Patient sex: M
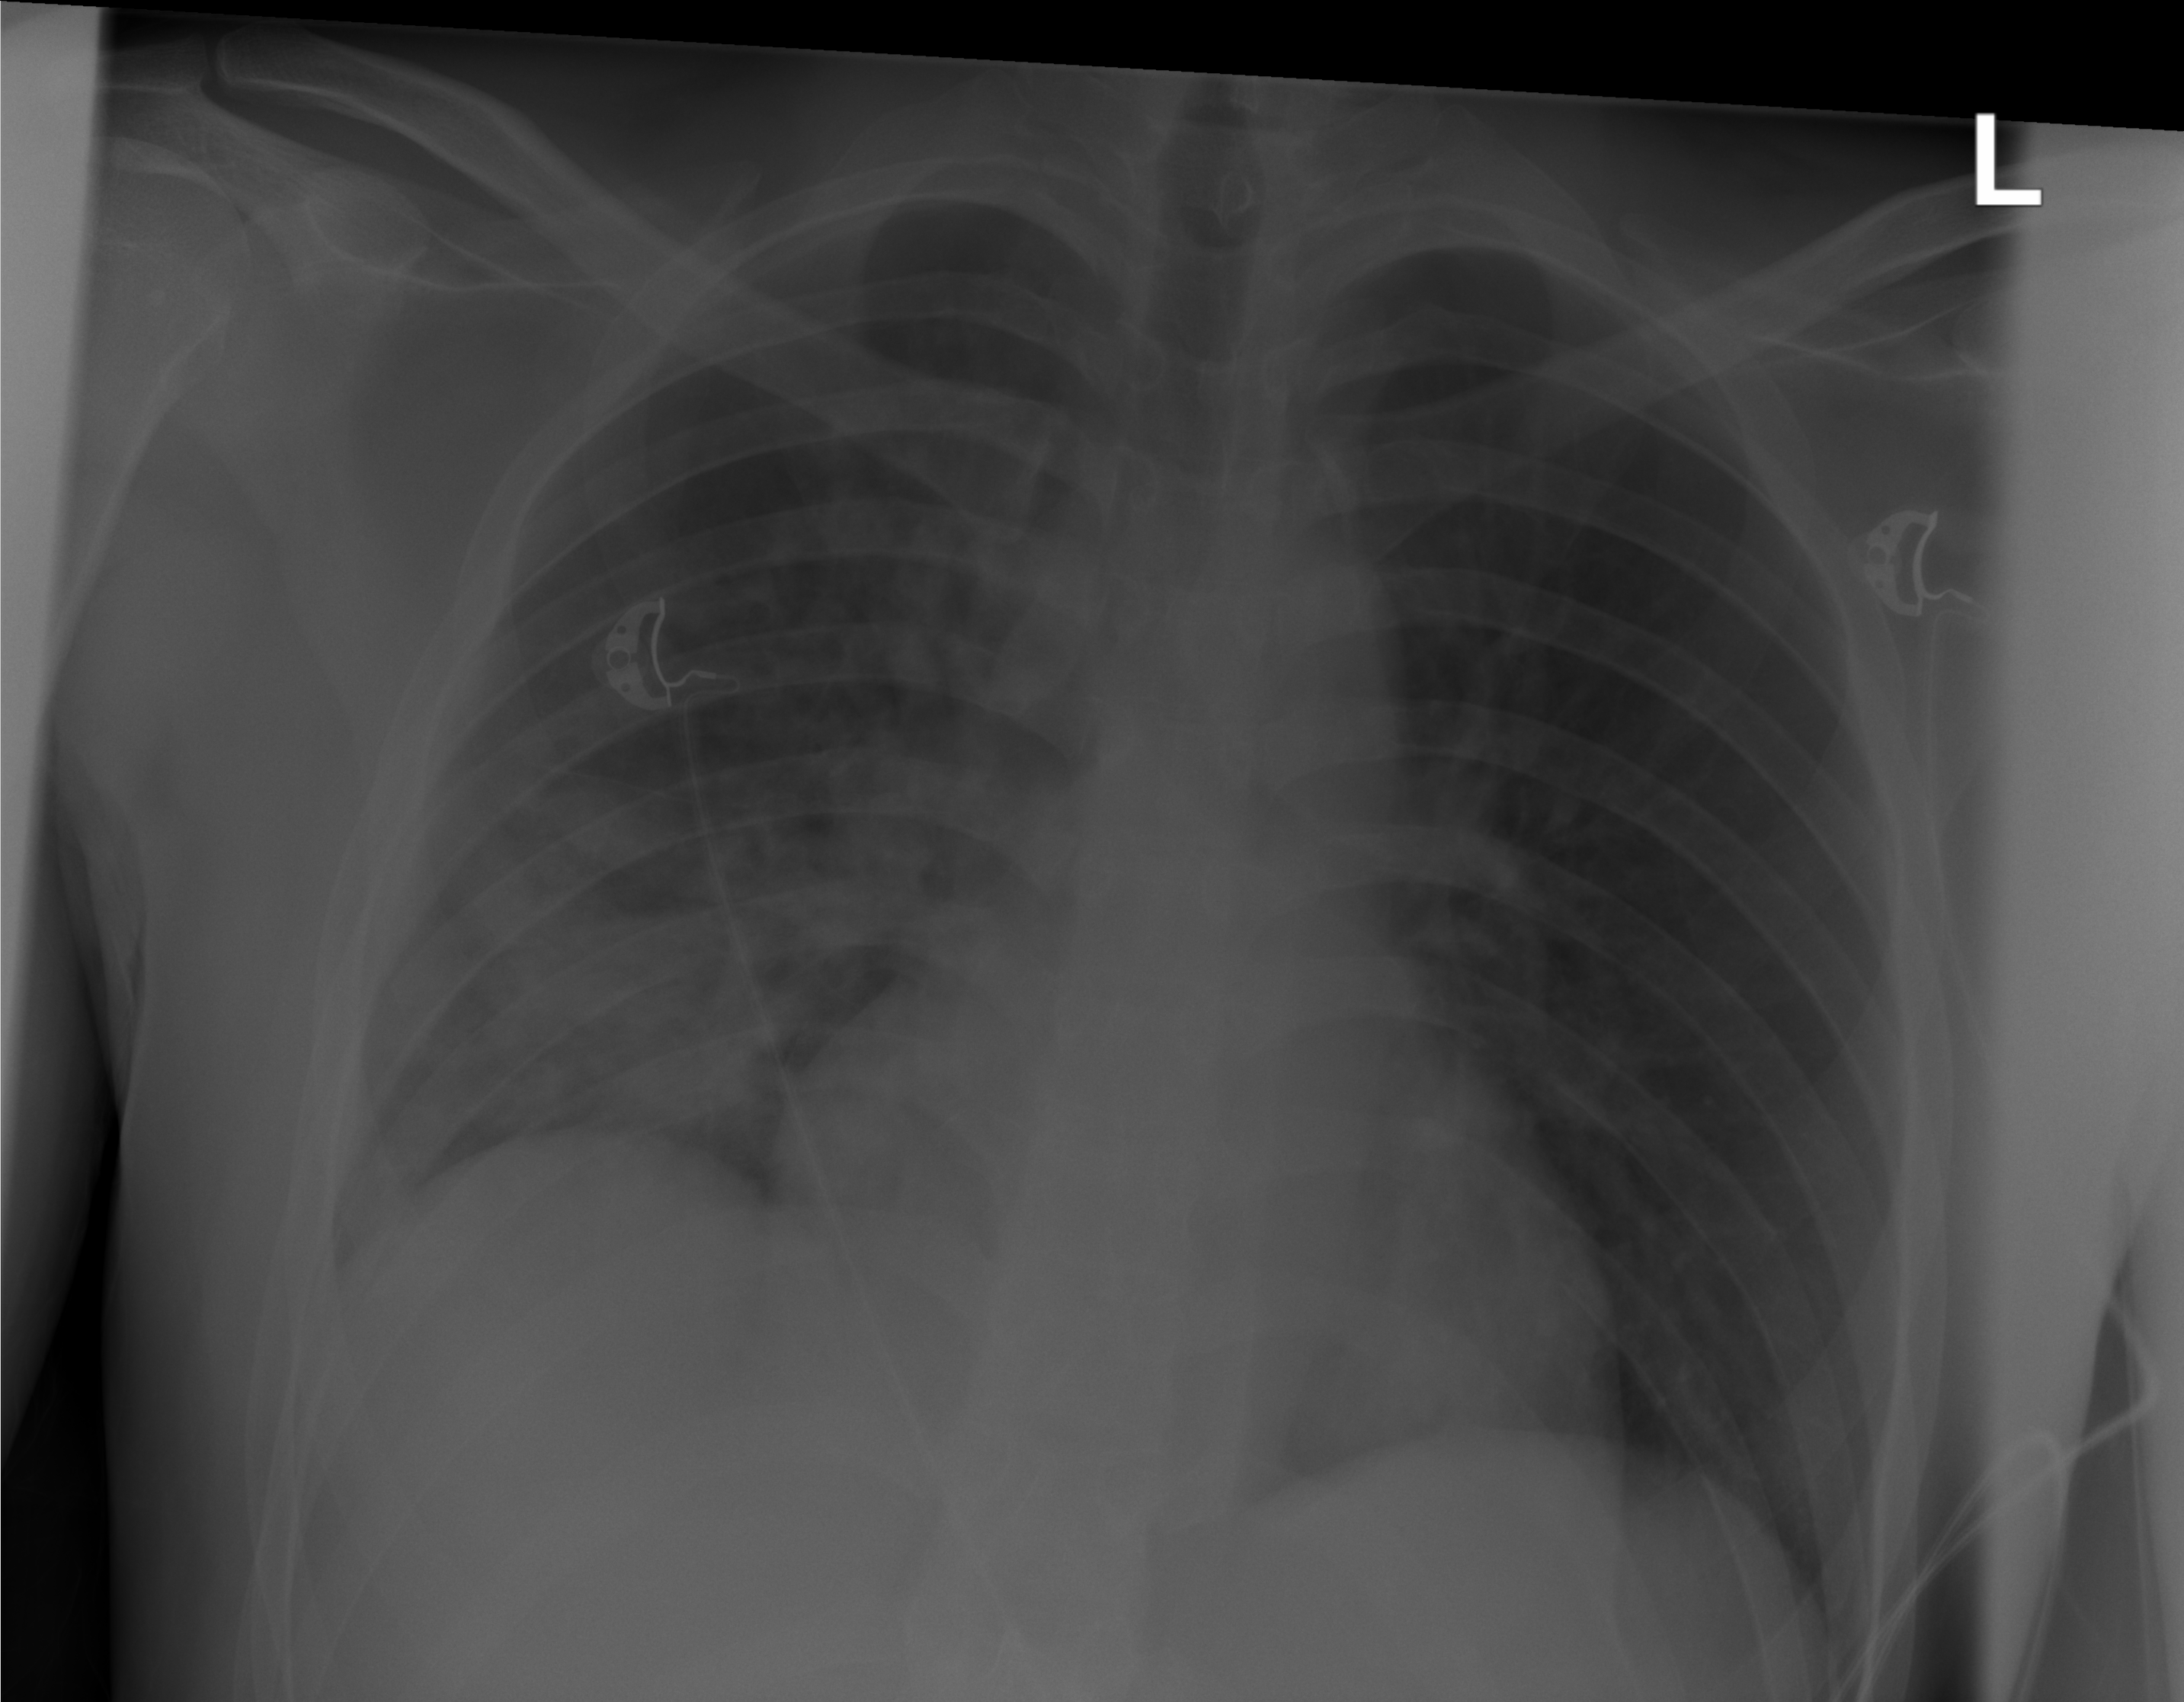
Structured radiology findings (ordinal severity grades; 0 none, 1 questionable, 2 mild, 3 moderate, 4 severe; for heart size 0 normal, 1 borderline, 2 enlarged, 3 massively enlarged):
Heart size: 0
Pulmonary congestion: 0
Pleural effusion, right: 1
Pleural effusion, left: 0
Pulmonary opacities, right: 3
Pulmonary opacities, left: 0
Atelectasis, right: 0
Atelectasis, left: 0